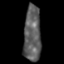
Tissue: skin
Cell type: Epithelial cells
Senescence score: 0.273
Nuclear area (px): 931
Mean DAPI intensity: 93.818